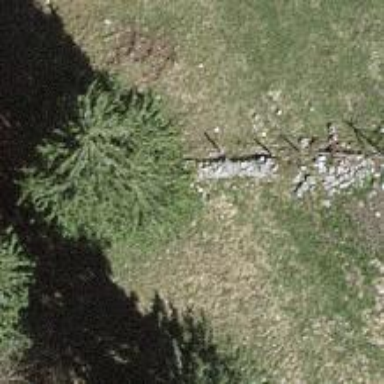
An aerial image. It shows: Wall barrier.